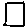
Label: square